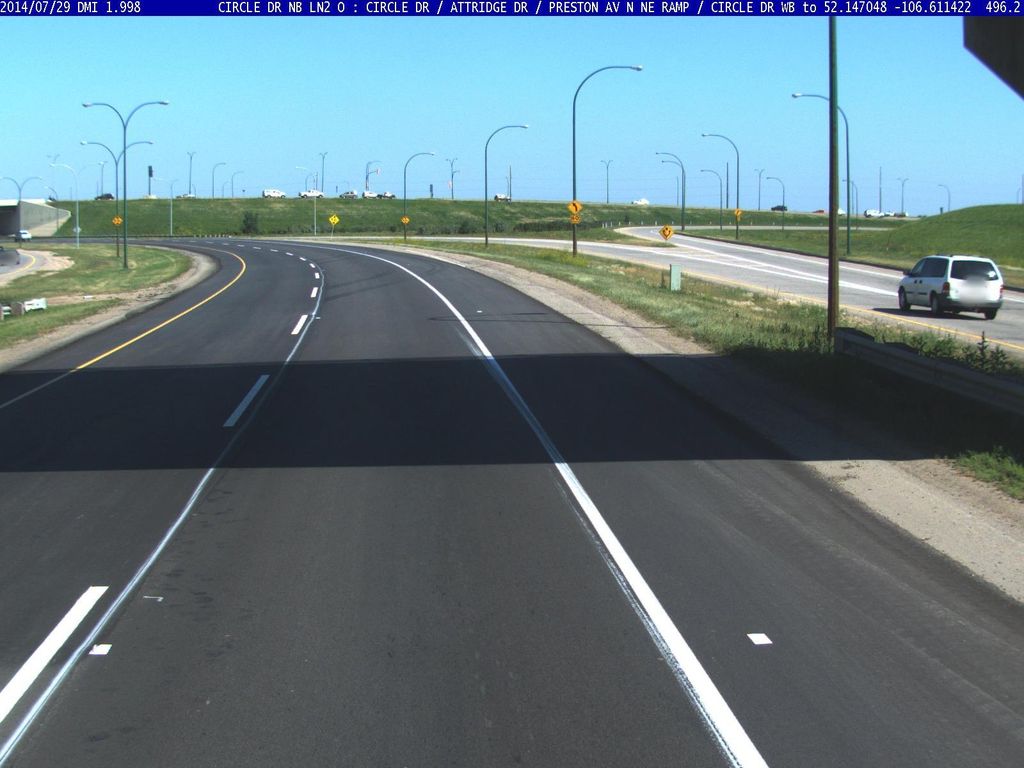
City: saskatoon